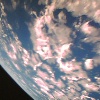
Label: cloud